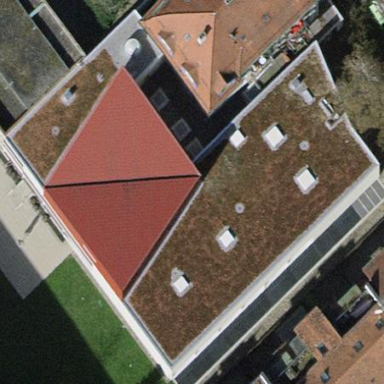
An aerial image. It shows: School building.